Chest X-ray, PA view. Patient: 48 years old, sex M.
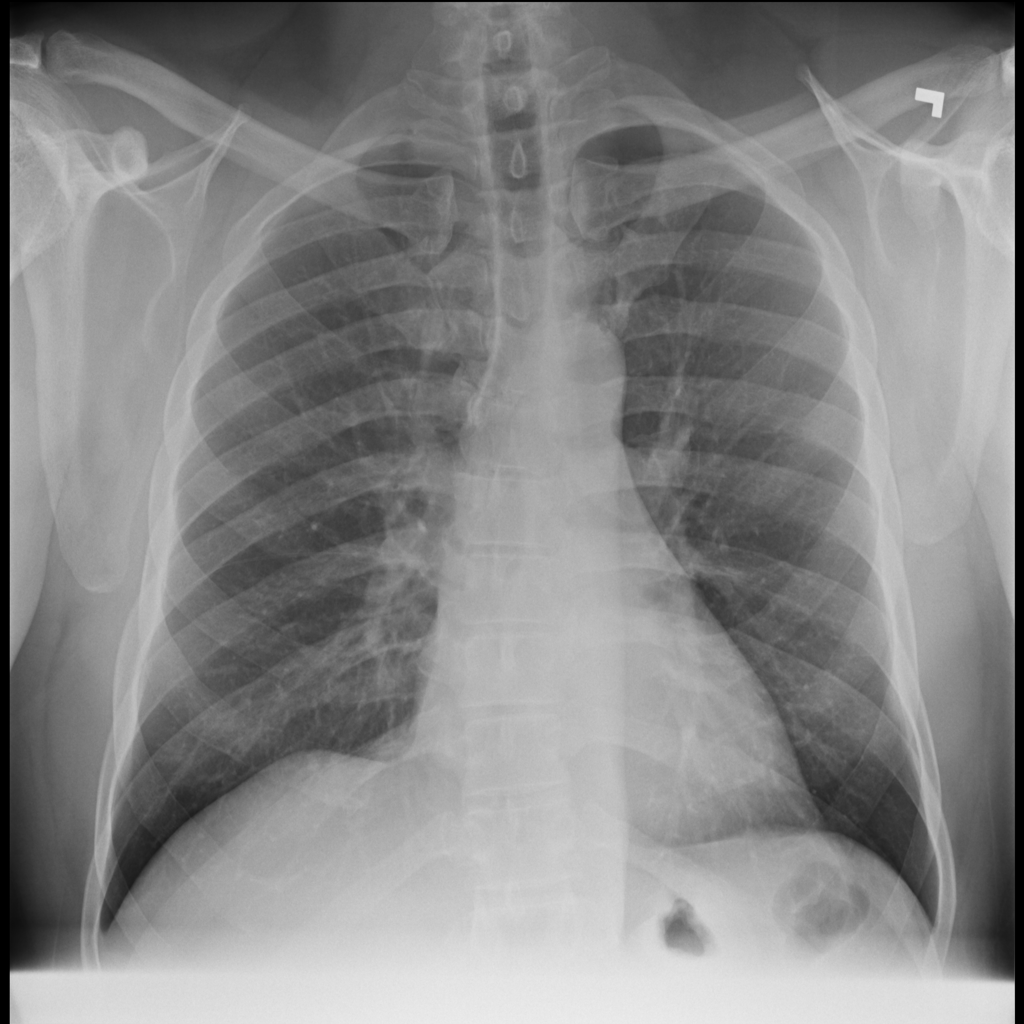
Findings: No Finding